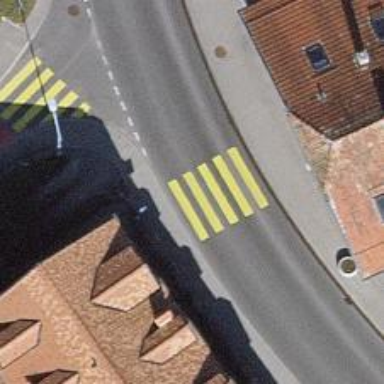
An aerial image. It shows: Uncontrolled zebra crossing on the road.